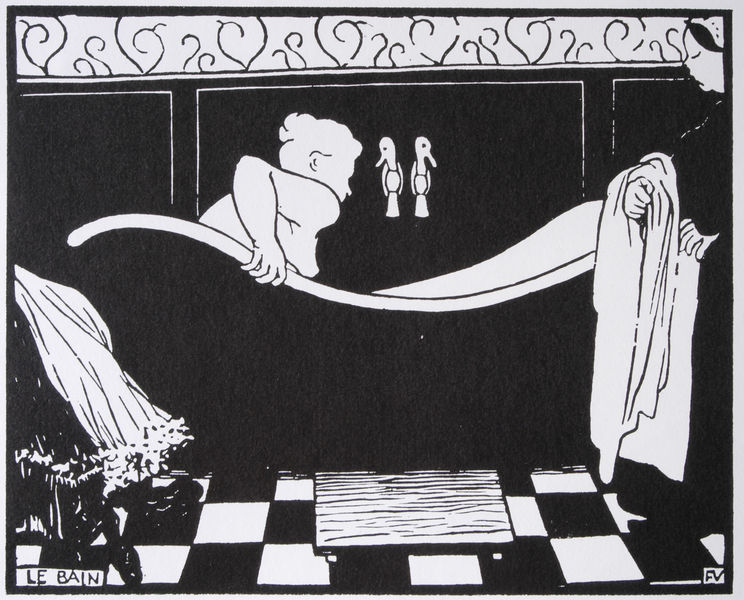
Titel: Das Bad
Künstler: Félix Vallotton
Standort: Zürich
Institution: Museum für Gestaltung, Graphische Sammlung
Schlagwörter: akt, hand, nackt, vogel, weiß, baden, badende, frauen, mädchen, brust, busen, finger, frankreich, frau, frisur, haar, holz, kleid, kleider, nase, profil, schwarz, stuhl, zeichnung, dame, tuch, haube, karo, karriert, muster, ornament, rock, schachbrett, schachbrettmuster, teppich, wand, dienerin, falten, halten, kleidung, signatur, vögel, boden, haare, stoff, schürze, holzschnitt, magd, schrift, vallotton, valloton, schnabel, grafik, graphik, weis, enten, hocker, karikatur, bordüre, falte, jugendstil, tapete, dekor, ornamente, handtuch, zofe, edel, wei, bad, karos, haken, unterschrift, unterhemd, unterrock, abtrocknen, brett, druck, druckgraphik, linolschnitt, schnitt, schwarzweiss, druckgrafik, hochdruck, initialen, monogramm, jugenstil, titel, fliesen, illustration, kachel, kacheln, art, fries, aufstehen, bademantel, badetuch, badewanne, badezimmer, badezuber, das bad, durckgrafik, entenhaken, erheben, fleisen, frauenbrust, fussmatte, herzen, holzbrett, inschrifft, le bain, quadrate, schachbrettboden, sthl, untertitel, vallenton, wanne, wasserhahn, wasserhähne, wasserkran, zuber, schachmuster, knauf, fließen, kanten, art deco, quadrat, deco, fra, schuge, weuß, klaid, bas, bain, le, fv, f, frau in wanne